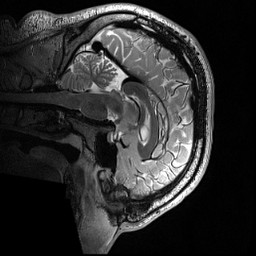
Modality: T2w
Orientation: sagittal
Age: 28
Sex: male
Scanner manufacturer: siemens
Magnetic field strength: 3 T
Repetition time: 3.2 s
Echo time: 0.566 s